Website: macys
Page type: cart
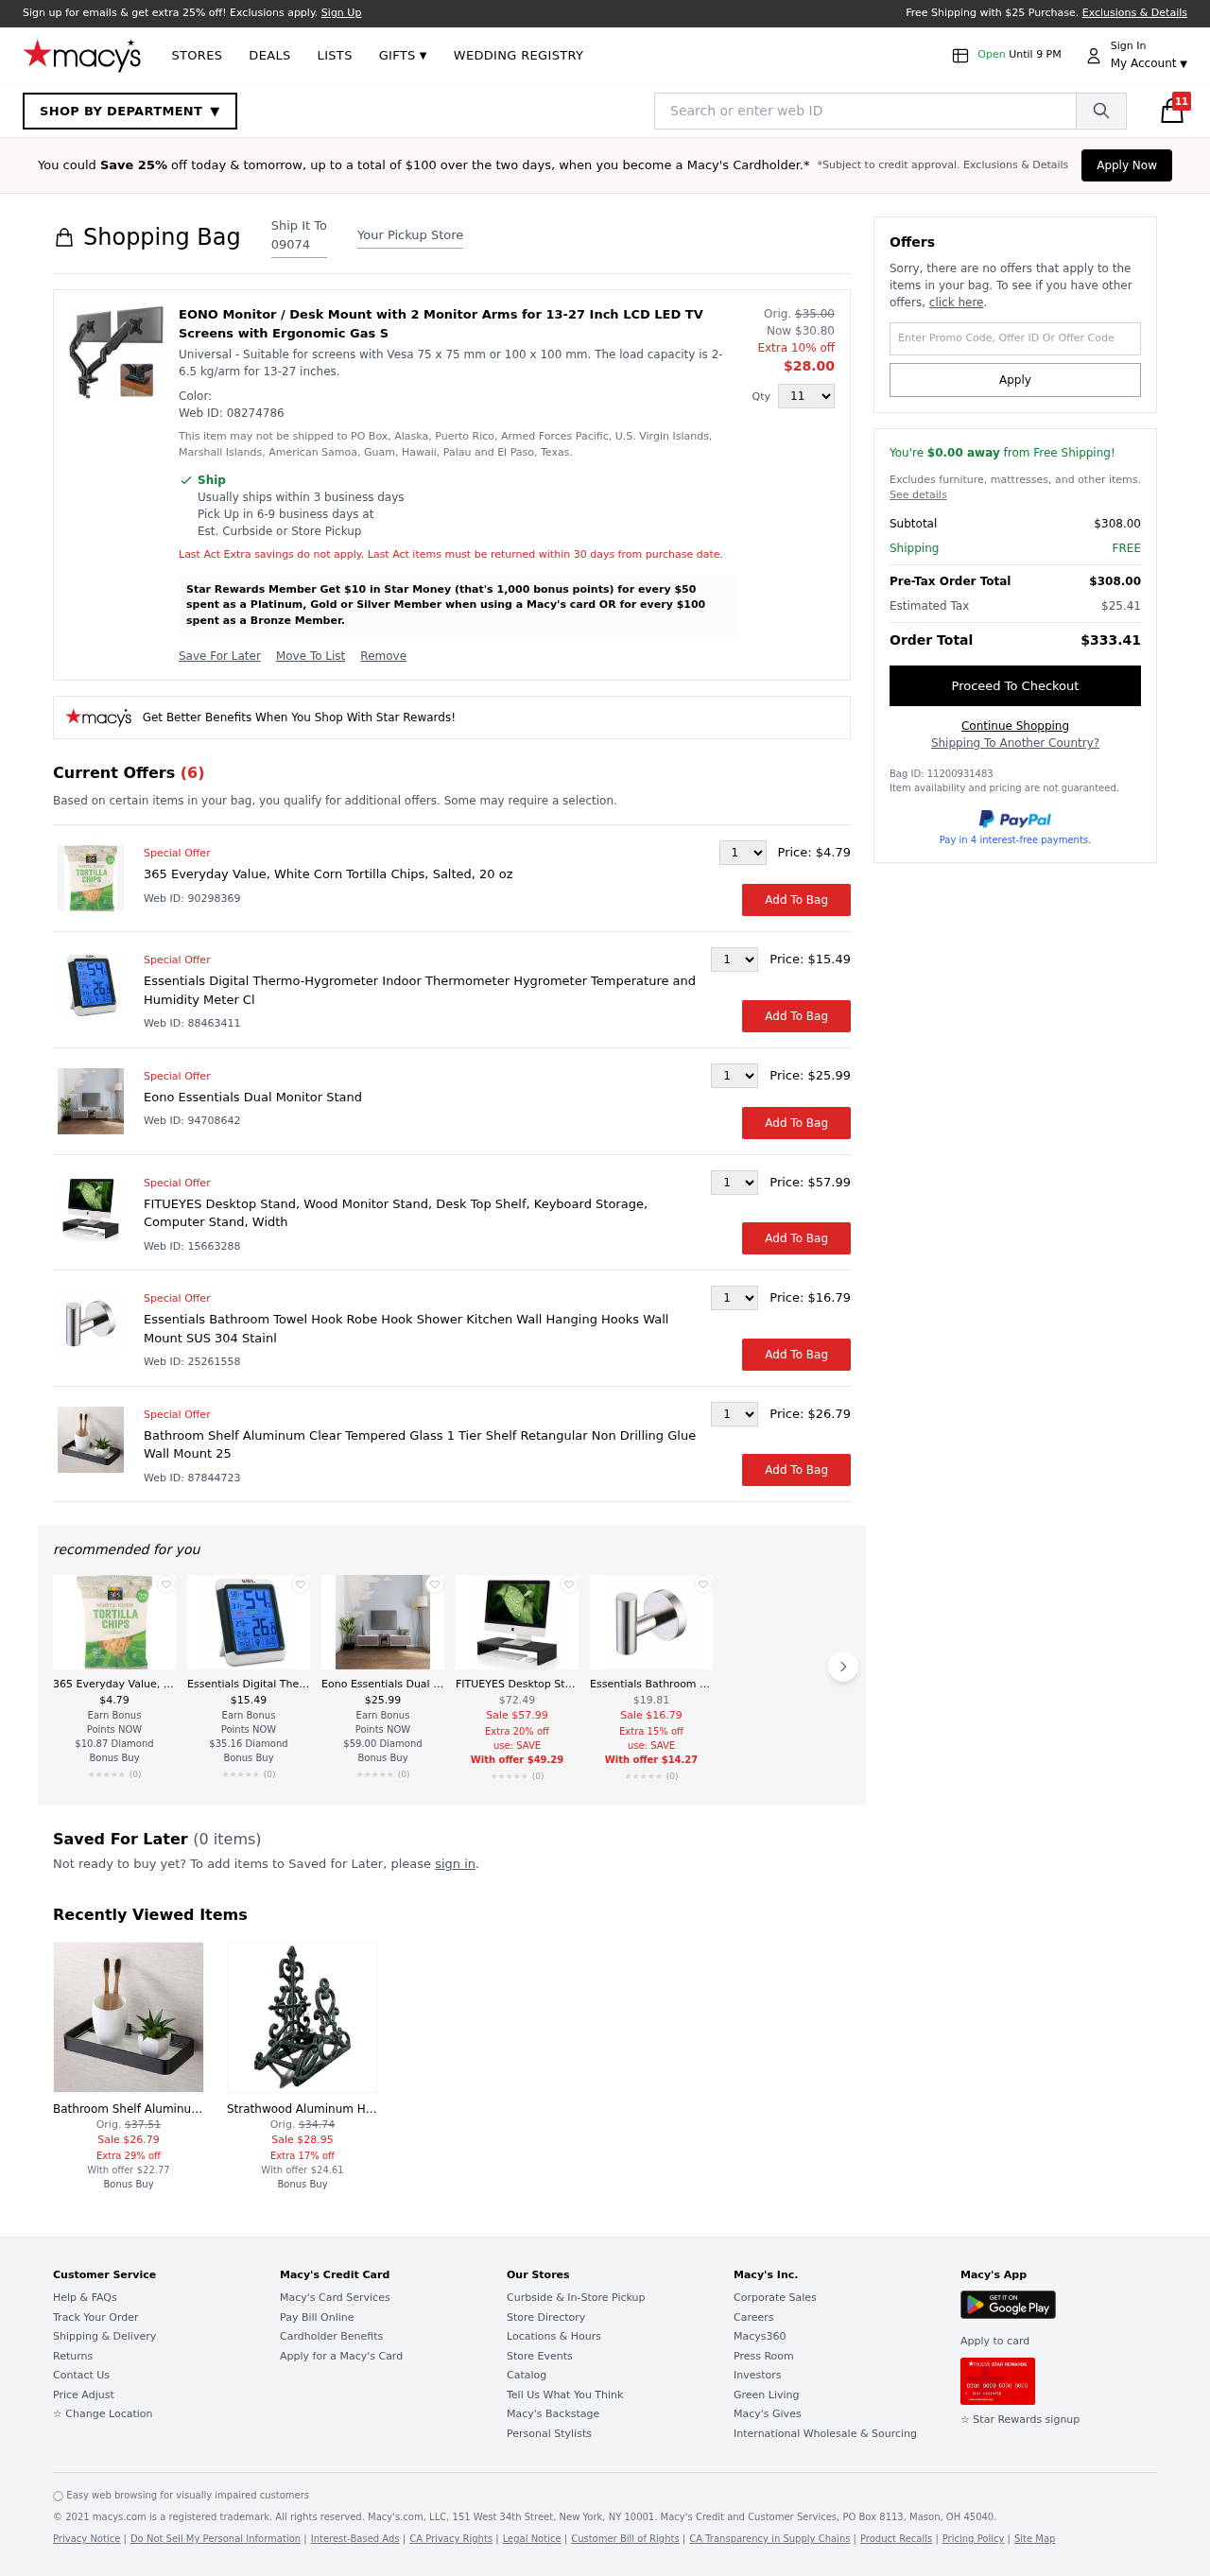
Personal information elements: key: PII_POSTCODE
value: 09074
Product elements: key: PRODUCT1_DESC
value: Universal - Suitable for screens with Vesa 75 x 75 mm or 100 x 100 mm. The load capacity is 2-6.5 kg/arm for 13-27 inches.
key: PRODUCT1_NAME
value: EONO Monitor / Desk Mount with 2 Monitor Arms for 13-27 Inch LCD LED TV Screens with Ergonomic Gas S
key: PRODUCT1_PRICE
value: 28
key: PRODUCT1_QUANTITY
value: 11
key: PRODUCT2_NAME
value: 365 Everyday Value, White Corn Tortilla Chips, Salted, 20 oz
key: PRODUCT2_PRICE
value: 4.79
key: PRODUCT3_NAME
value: Essentials Digital Thermo-Hygrometer Indoor Thermometer Hygrometer Temperature and Humidity Meter Cl
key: PRODUCT3_PRICE
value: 15.49
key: PRODUCT4_NAME
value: Eono Essentials Dual Monitor Stand
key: PRODUCT4_PRICE
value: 25.99
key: PRODUCT5_NAME
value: FITUEYES Desktop Stand, Wood Monitor Stand, Desk Top Shelf, Keyboard Storage, Computer Stand, Width
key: PRODUCT5_PRICE
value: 57.99
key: PRODUCT6_NAME
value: Essentials Bathroom Towel Hook Robe Hook Shower Kitchen Wall Hanging Hooks Wall Mount SUS 304 Stainl
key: PRODUCT6_PRICE
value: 16.79
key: PRODUCT7_NAME
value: Bathroom Shelf Aluminum Clear Tempered Glass 1 Tier Shelf Retangular Non Drilling Glue Wall Mount 25
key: PRODUCT7_PRICE
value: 26.79
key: PRODUCT8_NAME
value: Strathwood Aluminum Hose Mount with Green Patina Finish
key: PRODUCT8_PRICE
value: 28.95
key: PRODUCT1_ORIGINAL_PRICE
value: $35.00
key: PRODUCT1_SALE_PRICE
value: $30.80
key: PRODUCT5_ORIGINAL_PRICE
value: $72.49
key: PRODUCT6_ORIGINAL_PRICE
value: $19.81
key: PRODUCT7_ORIGINAL_PRICE
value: $37.51
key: PRODUCT8_ORIGINAL_PRICE
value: $34.74
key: PRODUCT1_WEB_ID
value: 08274786
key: PRODUCT2_WEB_ID
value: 90298369
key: PRODUCT3_WEB_ID
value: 88463411
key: PRODUCT4_WEB_ID
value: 94708642
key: PRODUCT5_WEB_ID
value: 15663288
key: PRODUCT6_WEB_ID
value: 25261558
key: PRODUCT7_WEB_ID
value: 87844723
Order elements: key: ORDER_COUNT
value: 11
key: ORDER_SUBTOTAL
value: $308.00
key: ORDER_SHIPPING_COST
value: FREE
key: ORDER_TOTAL
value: $308.00
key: ORDER_TAX
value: $25.41
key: ORDER_GRAND_TOTAL
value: $333.41
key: ORDER_BAG_ID
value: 11200931483
Search elements: key: HEADER_SEARCH
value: Search or enter web ID